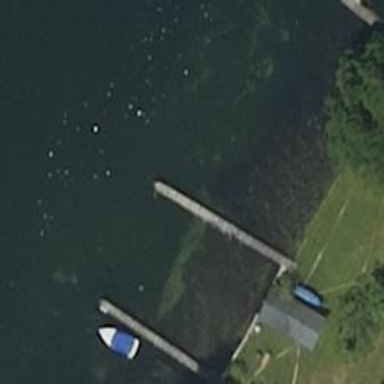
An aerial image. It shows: Man-made pier.